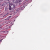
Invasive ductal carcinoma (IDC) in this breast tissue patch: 1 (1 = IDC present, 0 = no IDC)